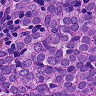
Metastatic tissue present: yes